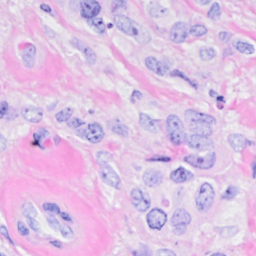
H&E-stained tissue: Breast